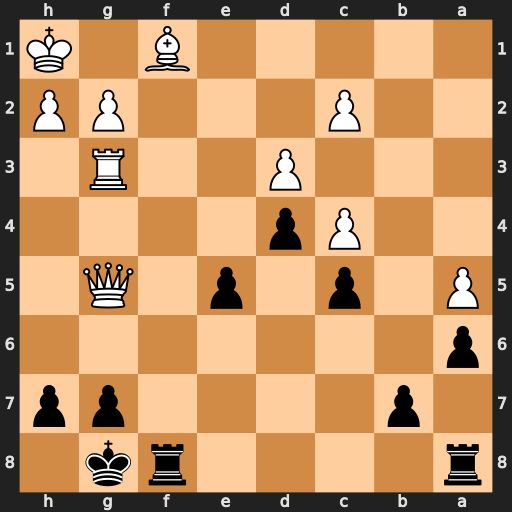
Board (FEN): r4rk1/1p4pp/p7/P1p1p1Q1/2Pp4/3P2R1/2P3PP/5B1K
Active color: b
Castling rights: -
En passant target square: -
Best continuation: Rxf1#